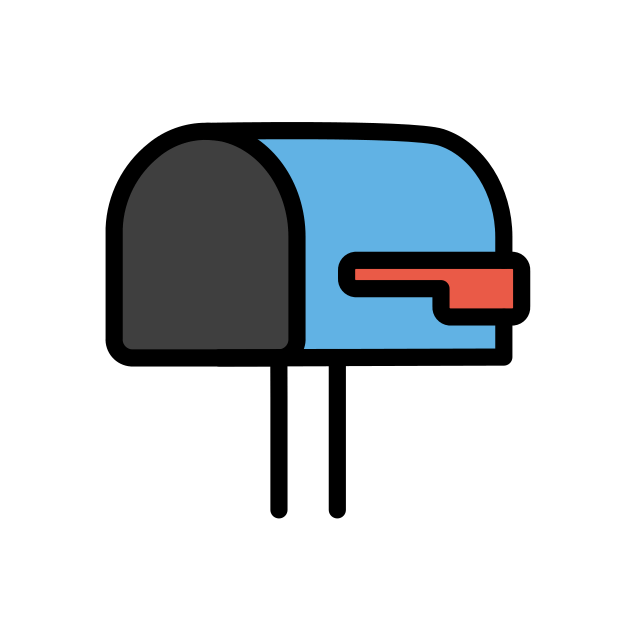
Emoji: 📭
Name: open mailbox with lowered flag
Unicode: 0x1f4ed